Aerial crown-view tile of a tropical tree (Barro Colorado Island, Panama), acquired 20241014:
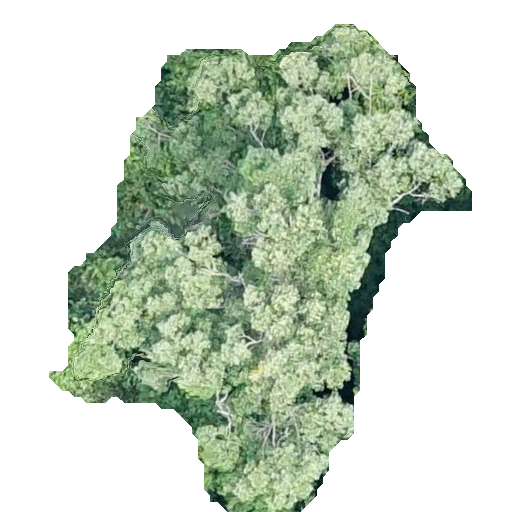
Species: Ocotea leptobotra
GBIF accepted scientific name: Ocotea leptobotra
Crown area: 184.923 m²